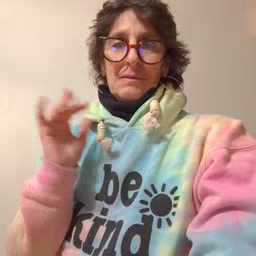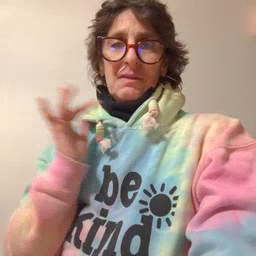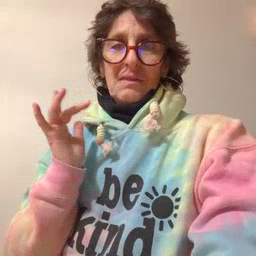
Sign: yucky